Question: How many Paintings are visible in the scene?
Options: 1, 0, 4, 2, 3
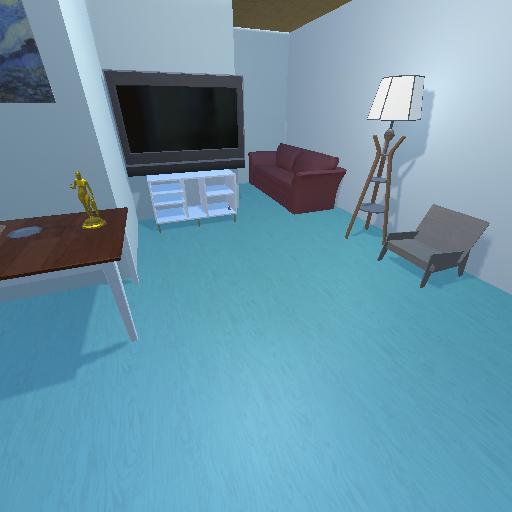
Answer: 1